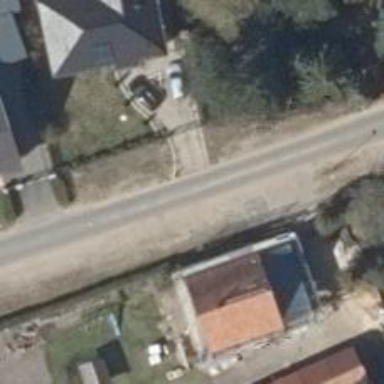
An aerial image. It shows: Smooth asphalt road in residential area.